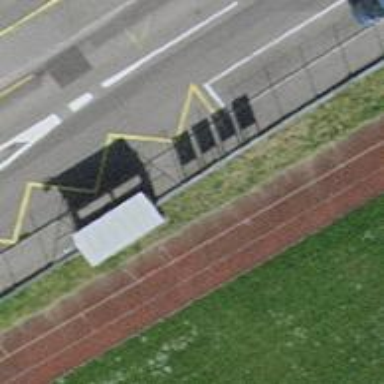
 serving as platform for public transportation."